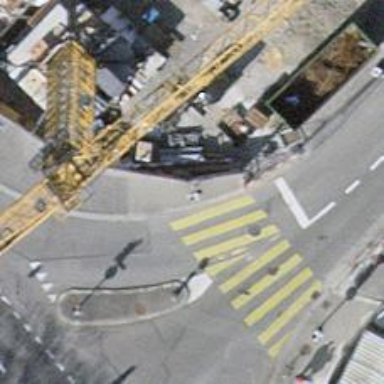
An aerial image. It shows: Pedestrian crossing with zebra markings on the footway.